Question: I have purchased a developer account from Apple. By taking development provisions, I have tested example app in device. Then I have downloaded 'cocos2d-iphone-1.0.1' and set it up. Then I created a project called 'FirstGame'. When I compile sample cocos2D project on device, it gives this error:
> Code Sign error: A valid provisioning profile matching the application's Identifier 'com.yourcompany.FirstGame' could not be found
In the build settings of project, the development profiles are not enabled. I am using Xcode 4.6.

I've found solution applying <URL> solution.:
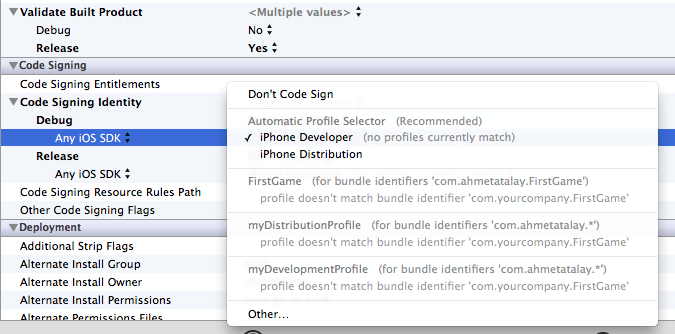
Answer: This has nothing to do with cocos2d. Just edit the bundle identifier of the project, and make sure you have correct provisioning profiles.
It should be , not which is default in cocos2d template.
Change it under Project Settings section of Xcode, to code sign it with your wildcard profile or the profile you created specifically for it.
See Apple's documentation for details:
<URL>